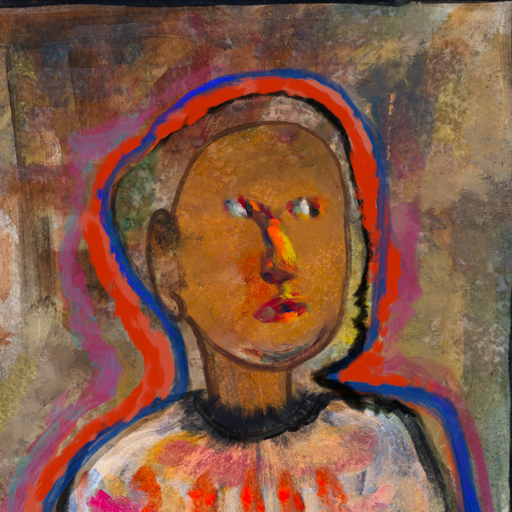
Background: Mosgoul, Head And Neck Side: Pipe, Face Side: An_Impression, Bust: Childish, Hair Side: Experience, Head Accessory: Blank, Second Necklace: Blank, Necklace: Orphan, Baby: Blank